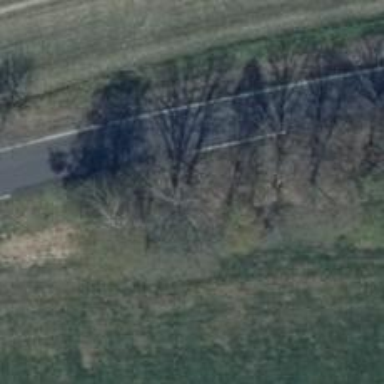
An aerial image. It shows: Row of deciduous broadleaved trees.